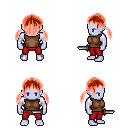
a pixel art fantasy rpg character, male body template, dark elf, purple skin, brown sleeveless shirt, red pants, red twin-tailed hairstyle, dagger, four views (front, back, left, right), 2x2 character sprite sheet, small pixel art, hard edges, no anti-aliasing